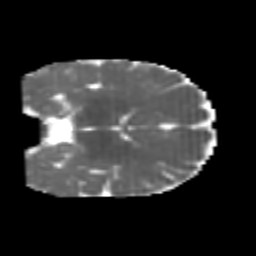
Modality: MD
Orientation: coronal
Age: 5
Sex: male
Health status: healthy